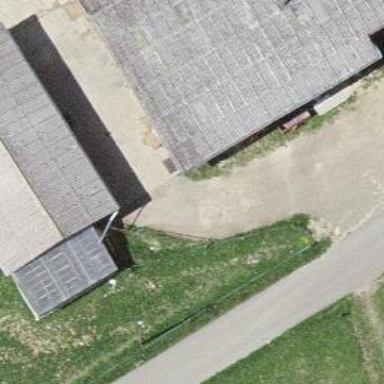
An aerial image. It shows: Gate.